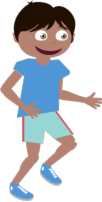
boy smile hands outstretched